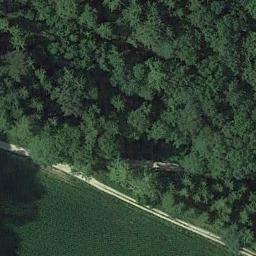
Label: forest